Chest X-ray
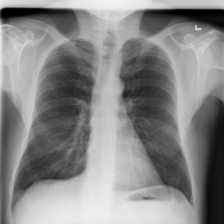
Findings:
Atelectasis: negative
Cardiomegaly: negative
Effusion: negative
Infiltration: negative
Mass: negative
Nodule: negative
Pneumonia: negative
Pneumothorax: negative
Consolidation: negative
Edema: negative
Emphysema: negative
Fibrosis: negative
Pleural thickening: negative
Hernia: negative